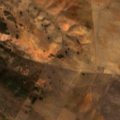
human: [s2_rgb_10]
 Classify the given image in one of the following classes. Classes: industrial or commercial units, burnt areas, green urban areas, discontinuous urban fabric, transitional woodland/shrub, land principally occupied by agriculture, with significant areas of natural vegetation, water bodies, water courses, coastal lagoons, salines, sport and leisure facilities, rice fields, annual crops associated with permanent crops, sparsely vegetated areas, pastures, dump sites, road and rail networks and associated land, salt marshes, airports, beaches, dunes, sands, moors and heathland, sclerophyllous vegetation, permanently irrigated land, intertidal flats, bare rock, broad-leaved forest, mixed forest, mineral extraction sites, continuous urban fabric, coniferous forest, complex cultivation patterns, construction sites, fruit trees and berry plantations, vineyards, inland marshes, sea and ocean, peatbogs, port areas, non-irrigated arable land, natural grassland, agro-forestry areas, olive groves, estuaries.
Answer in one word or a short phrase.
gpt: non-irrigated arable land, land principally occupied by agriculture, with significant areas of natural vegetation, transitional woodland/shrub